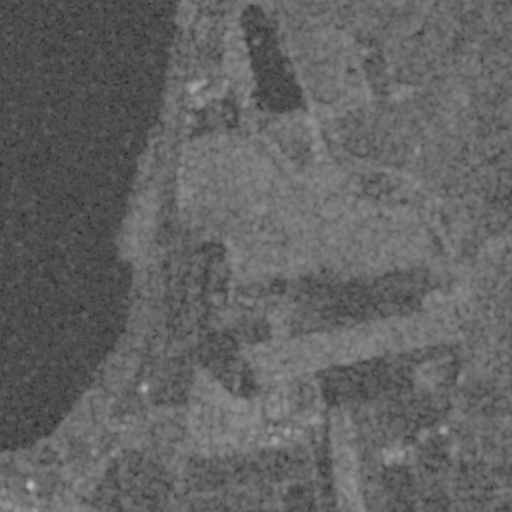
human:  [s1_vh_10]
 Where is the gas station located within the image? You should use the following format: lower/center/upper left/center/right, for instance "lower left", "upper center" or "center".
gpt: The gas station is located in the lower left of the image.
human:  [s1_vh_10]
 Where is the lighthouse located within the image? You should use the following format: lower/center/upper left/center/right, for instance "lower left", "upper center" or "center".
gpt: The lighthouse is located in the lower center of the image.
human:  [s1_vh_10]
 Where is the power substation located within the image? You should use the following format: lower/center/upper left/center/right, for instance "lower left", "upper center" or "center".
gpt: The power substation is located in the upper right of the image.
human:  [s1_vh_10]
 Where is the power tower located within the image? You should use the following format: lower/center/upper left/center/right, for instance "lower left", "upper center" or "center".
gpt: The power tower is located in the right of the image.
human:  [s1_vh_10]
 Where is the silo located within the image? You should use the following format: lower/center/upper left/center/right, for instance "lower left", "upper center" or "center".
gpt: The silo is located in the lower right of the image.
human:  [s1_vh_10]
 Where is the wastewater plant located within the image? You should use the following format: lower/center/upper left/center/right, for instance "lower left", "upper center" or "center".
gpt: The wastewater plant is located in the lower left of the image.
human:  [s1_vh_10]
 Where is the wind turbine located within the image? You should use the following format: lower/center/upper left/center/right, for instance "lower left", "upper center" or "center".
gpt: The wind turbine is located in the lower center of the image.
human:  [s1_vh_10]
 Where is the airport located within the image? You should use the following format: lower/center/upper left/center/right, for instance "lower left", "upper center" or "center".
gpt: There is no airport in the image.

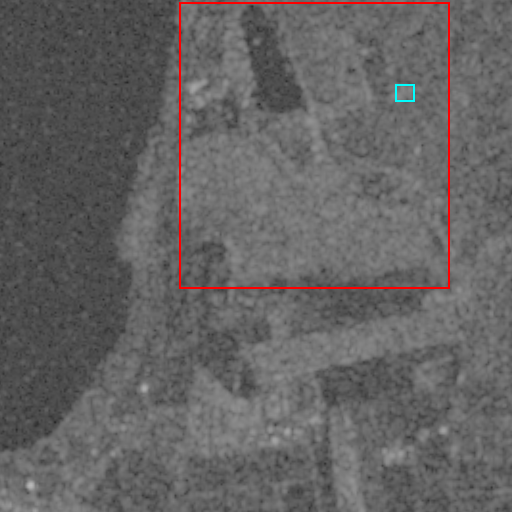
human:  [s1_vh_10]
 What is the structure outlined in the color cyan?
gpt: The structure outlined in cyan is a power substation.
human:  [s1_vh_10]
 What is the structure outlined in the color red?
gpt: The structure outlined in red is a quarry.
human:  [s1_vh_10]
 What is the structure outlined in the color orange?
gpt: There is no orange outline.